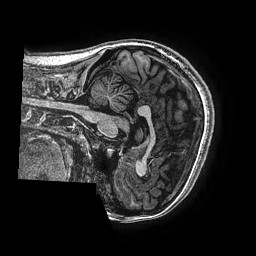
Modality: T1w
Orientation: sagittal
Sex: female
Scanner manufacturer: ge
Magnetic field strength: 3 T
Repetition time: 0.00766 s
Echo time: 0.003476 s